Этот эксперимент посвящен масштабному исследованию поляризации и ее применений. $\textbf{Внимание!}$ Во всех частях эксперимента оценка погрешностей НЕ требуется! $\textbf{Внимание!}$ Запрещено наносить надписи/пометки на транспортиры и прочие элементы оборудования! Предварительно приклеив малярный скотч, можно писать на нём.  Датчик освещенности следует собрать по приведенной схеме, включив в качестве резистора выданное вам сопротивление 10 кОм. Обратите внимание на полярность подключений!
Часть A. Стопа Столетова (7.0 баллов)  Часто возникает необходимость получить поляризованный свет большой мощности. К сожалению, обычные поляризаторы не могут выполнить эту задачу, так как сгорают при столь высокой интенсивности света, поэтому используется “стопа Столетова”: набор прижатых друг к другу стеклянных пластинок, расположенных под углом Брюстера к падающему лучу. Из теории известно, что если на пластину падает луч под углом Брюстера, то отражённый свет является полностью поляризованным, а проходящий - частично поляризованным.
Рассчитайте угол Брюстера теоретически (считая известным $n = 1.5$).
Определите угол Брюстера экспериментально. Нарисуйте схему вашей экспериментальной установки, приведите результаты измерений и ваш ответ. Далее вам предстоит определить степень поляризации прошедшего через стопу Столетова света в зависимости от числа стеклянных пластинок в ее составе. При сборке экспериментальной установки вы можете использовать для регулировки высот любое выданное вам оборудование.
Нарисуйте схему вашей экспериментальной установки.
Как вы могли заметить, если частично поляризованный свет рассматривать через поляризатор, то наблюдаемая интенсивность света будет зависеть от ориентации поляризатора. Степенью поляризации называется величина $P=\cfrac{I_{max}-I_{min}}{I_{max}+I_{min}}$, где минимальная и максимальная величина интенсивности соответствуют определённым положениям поляризатора. Для каждого размера стопы Столетова (от 1 до 10 стёкол) определите степень поляризации прошедшего через нее света.
Часть B. Сахариметр (4.0 балла)  Некоторые химические соединения обладают оптическими свойствами. В частности, в этой части задачи будет исследоваться поворот плоскости поляризации при прохождении линейно поляризованного света через сахарный сироп.
Какое число пластин необходимо использовать для получения степени поляризации $95\%$?
Измерьте зависимость поворота плоскости поляризации от толщины слоя сиропа. Схематично изобразите вашу установку, приведите результаты всех измерений. Измерения следует провести при освещении раствора как красным, так и зеленым лазером (по отдельности). Точки обеих зависимостей нанесите на один график.
Часть C. Волновые пластинки (9.0 баллов)  Волновой пластинкой называется пластина из одноосного кристалла, оптическая ось (направление зададим единичным вектором $\vec{y}$) которого лежит в ее плоскости. В волновой пластинке между обыкновенным лучем ($\vec{E} \perp \vec{y}$) и необыкновенным ($\vec{E} \parallel \vec{y}$) возникает разность хода $\Delta n l$, где $\Delta n$ — разность между показателем преломления для обыкновенного луча и необыкновенного, а $l$ — толщина пластины. Обычно эту разность хода формулируют в терминах некоторой длины волны: 1. Полуволновые ($\lambda/2$) пластинки $\Delta n \cdot l = \left( m + \dfrac{1}{2} \right) \lambda$; 2. Четвертьволновые ($\lambda/4$) пластинки $\Delta n \cdot l = \left(m + \dfrac{1}{4} \right) \lambda$ или $\Delta n \cdot l = \left(m + \dfrac{3}{4} \right) \lambda$. В качестве опорной возьмем длину волны зеленого лазера: $\lambda_\text{g}=532~\text{нм}$.
Определите параметры полученных для разных лазеров зависимостей.
Схематично зарисуйте и опишите эксперимент, позволяющий отличить друг от друга пластинки $\lambda/2$ и $\lambda/4$.
Схематично зарисуйте и опишите эксперимент, позволяющий отличить одномодовую полуволновую пластинку $\left(\Delta n \cdot l = \dfrac{1}{2} \lambda\right)$ от многомодовой $\left(\Delta n \cdot l = \left( m + \dfrac{1}{2} \right) \lambda\right)$.
В таблице в листе ответов отметьте, каким типам пластинок соответствуют пластинки №1, №2. Для каждой пластинки определите и запишите в таблицу направление оптической оси (с точностью до поворота на угол, кратный $90^{\circ}$). Если среди пластинок есть многомодовые, для них рассчитайте числа $m$. Опишите все ваши действия и наблюдения, приведите результаты всех измерений и обоснования всех ответов.
Пользуясь приведенной таблицей, укажите вещество, из которого, по Вашему мнению, сделаны пластинки, если их толщина $l \approx 1~\text{мм}$.
Предположите наиболее простое устройство 3D-очков №1. Предложите технологию создания стереоскопического (кажущегося объемным) изображения плоским экраном с помощью этих очков.
Предположите наиболее простое устройство 3D-очков №2. Предложите технологию создания стереоскопического (кажущегося объемным) изображения плоским экраном с помощью этих очков.
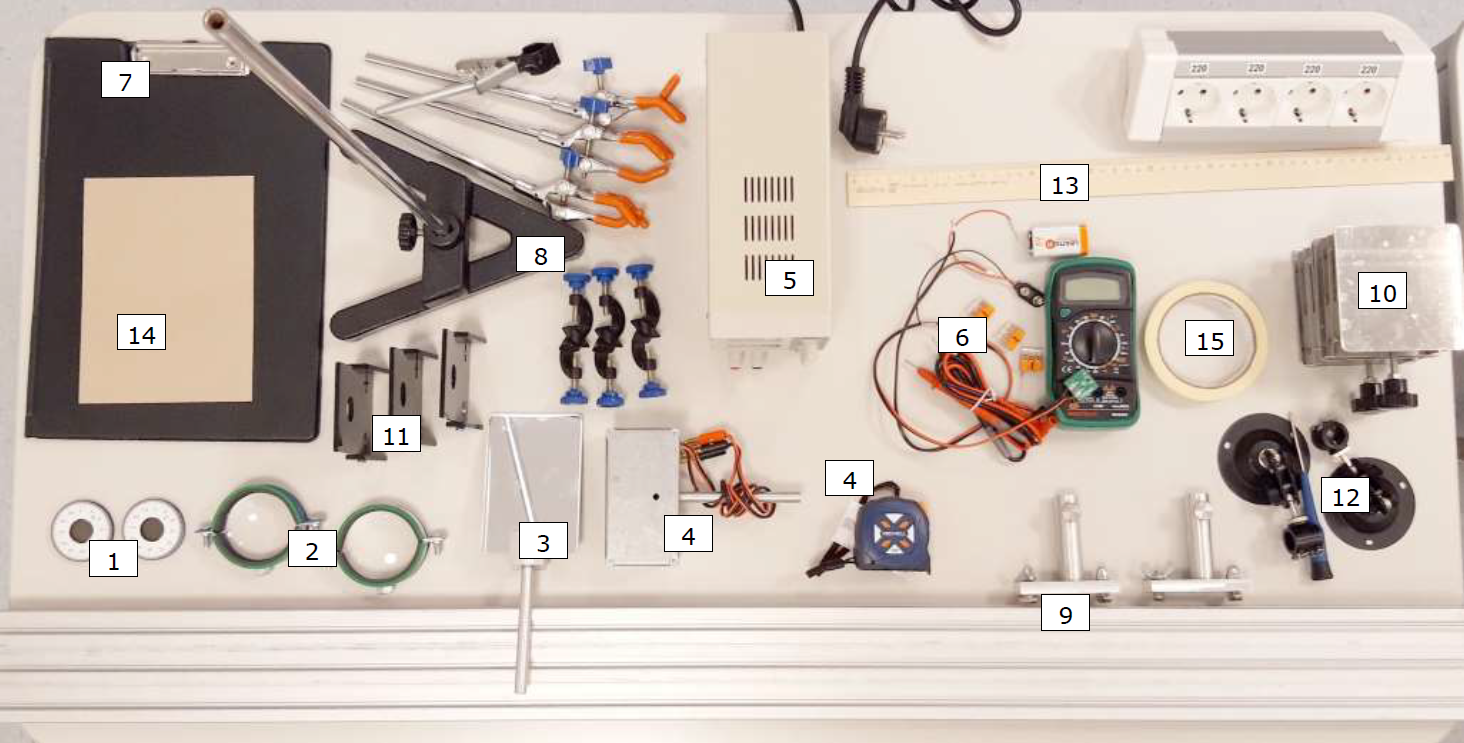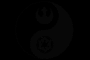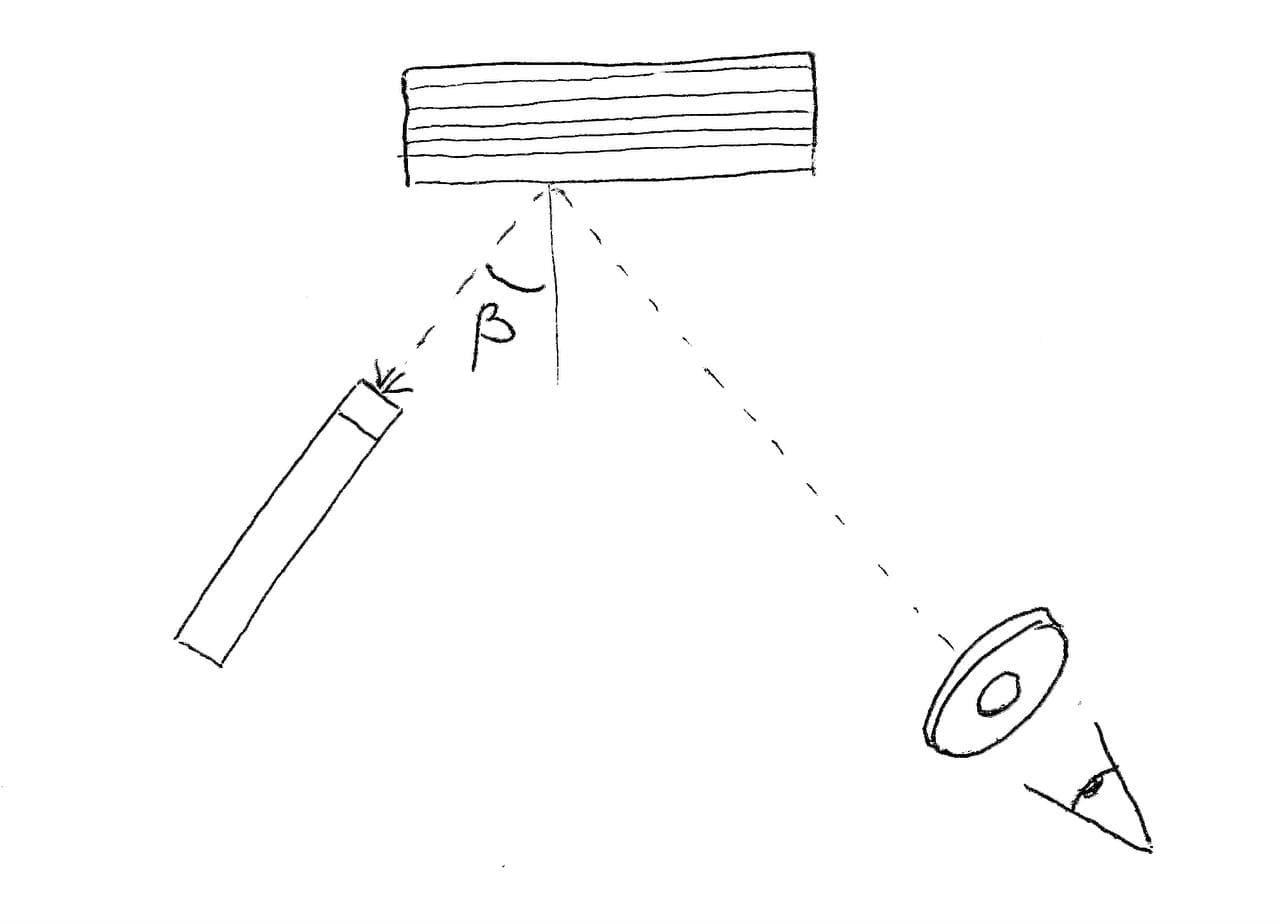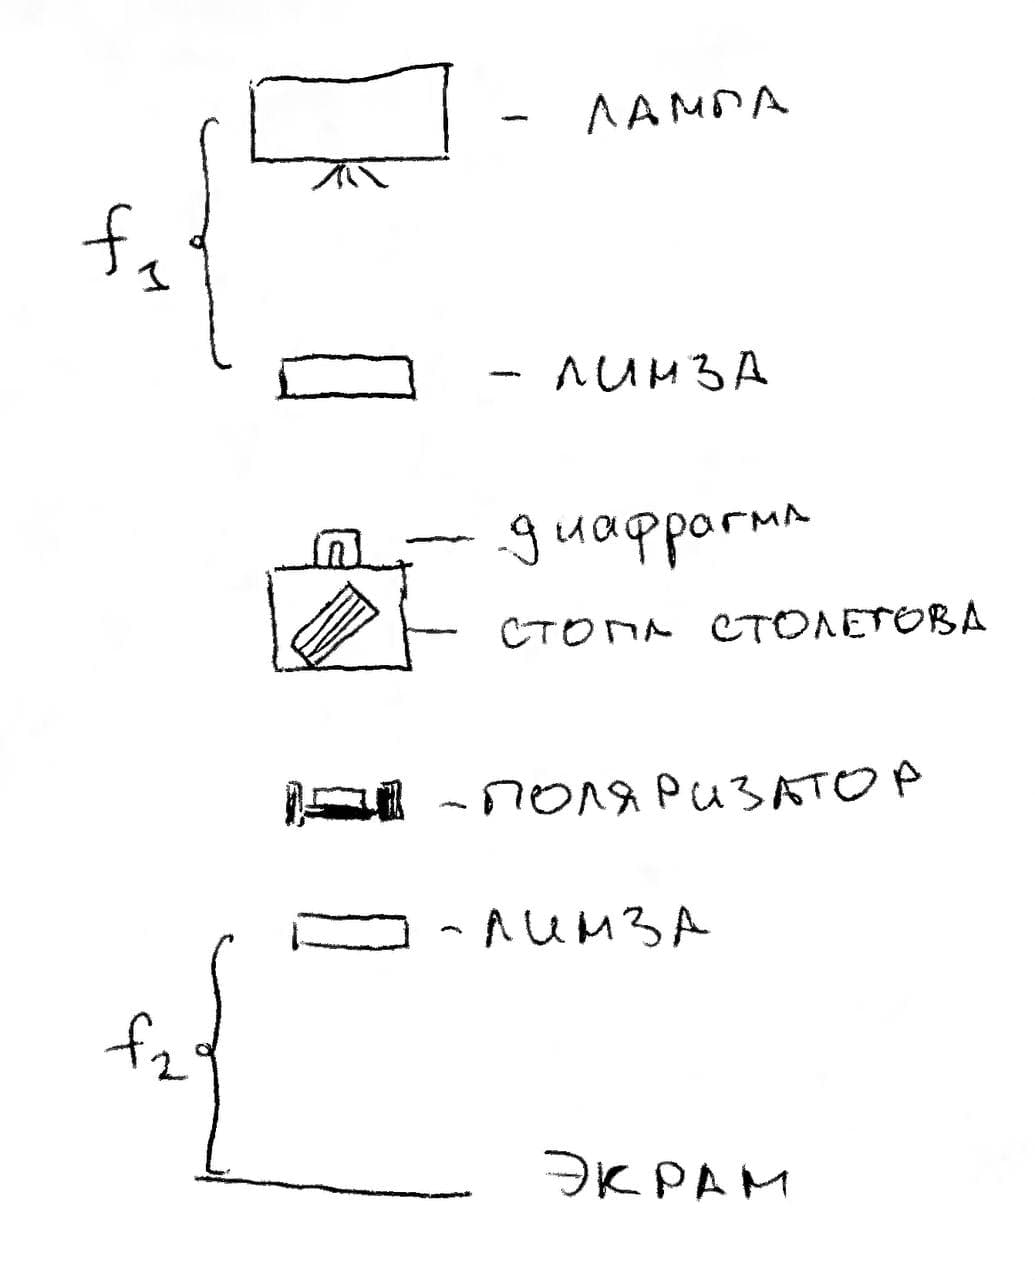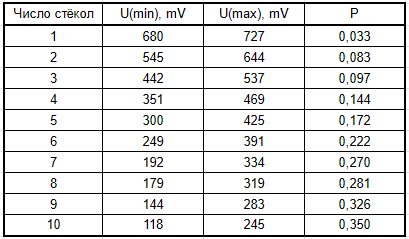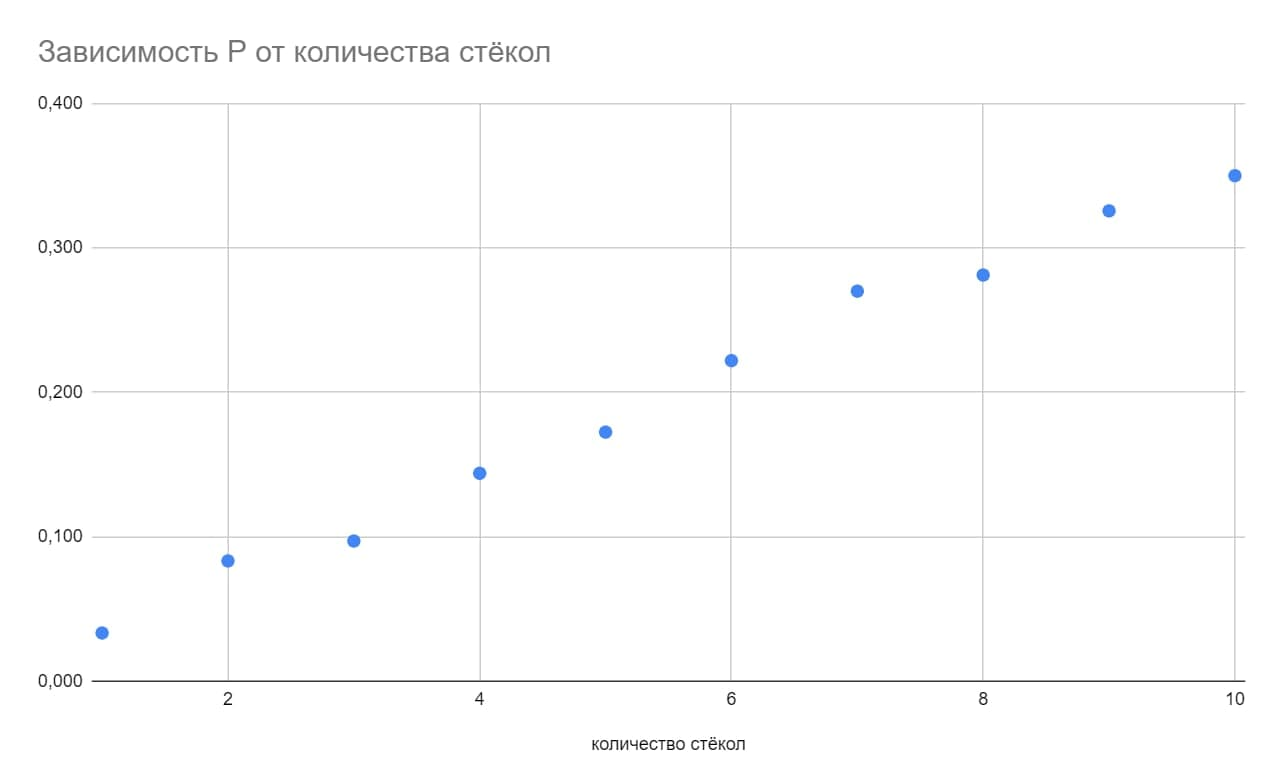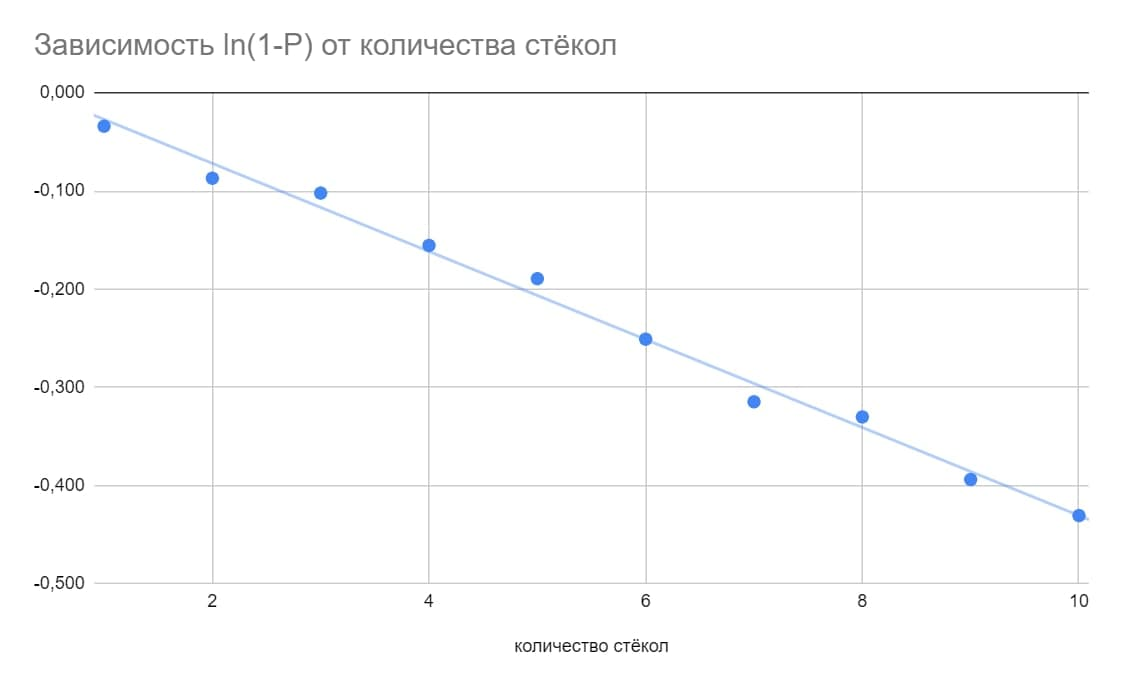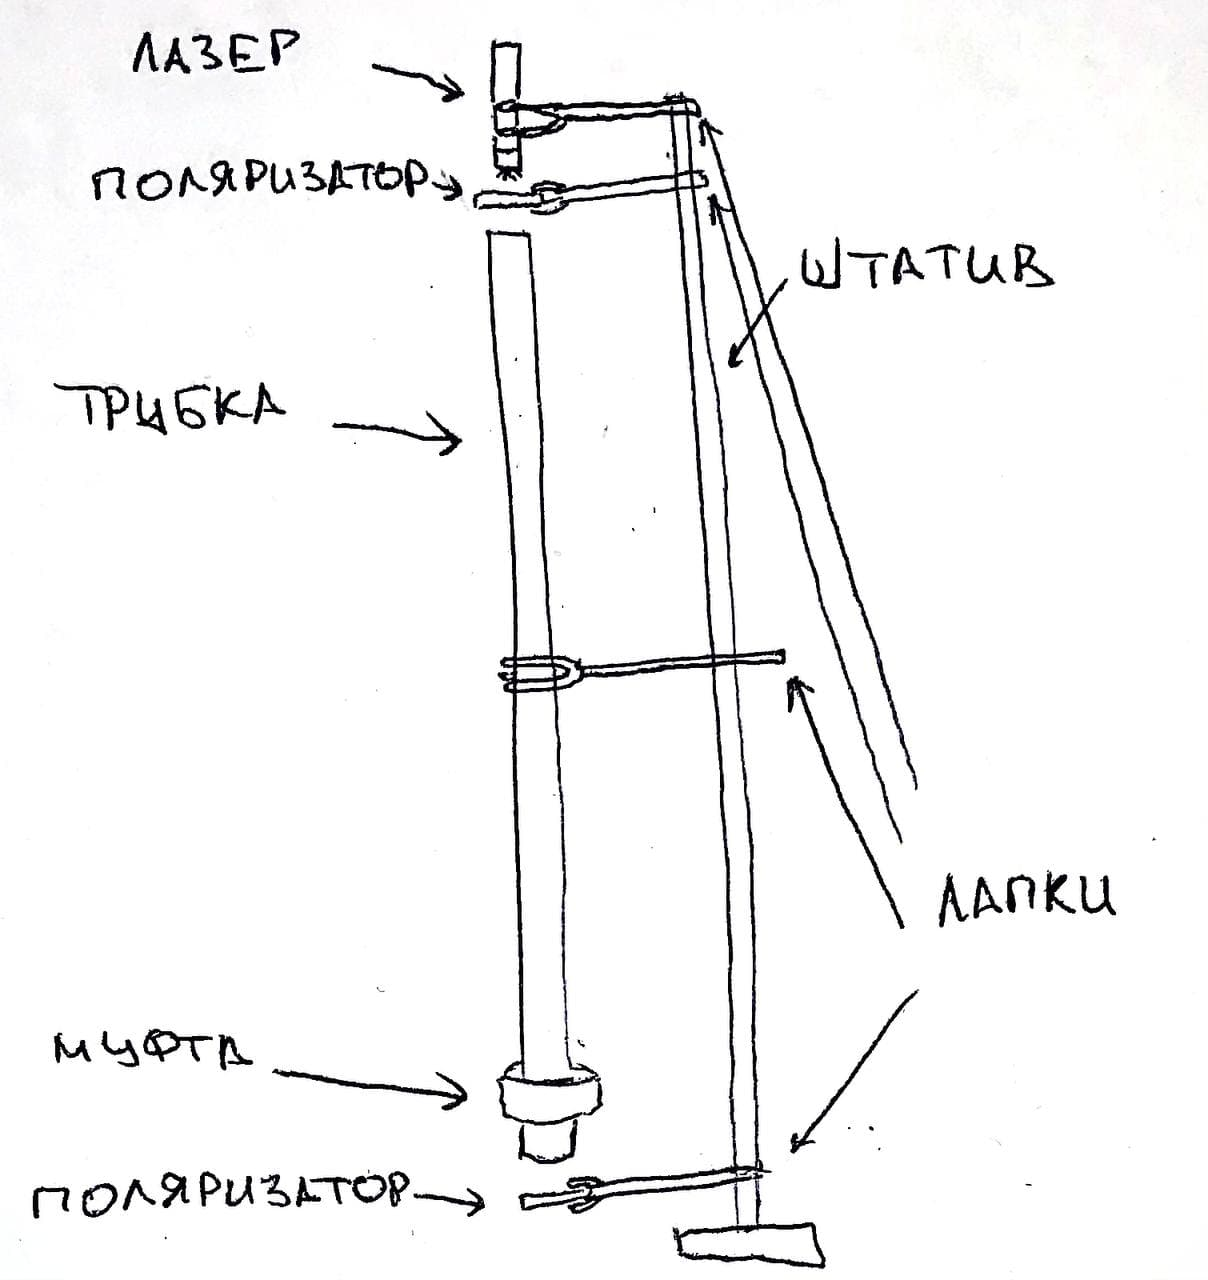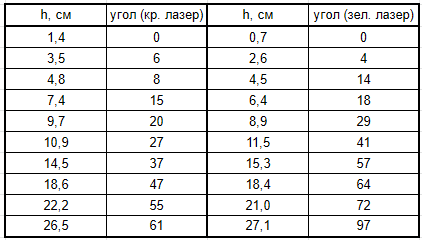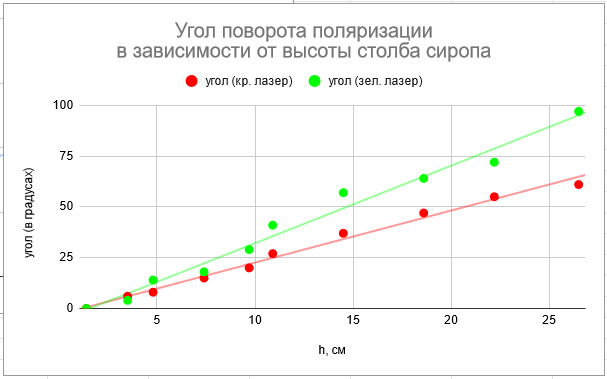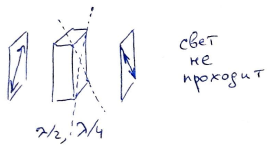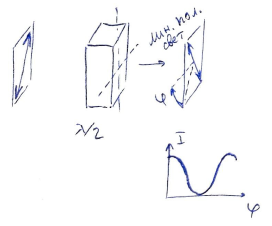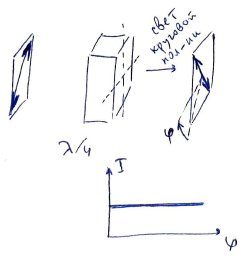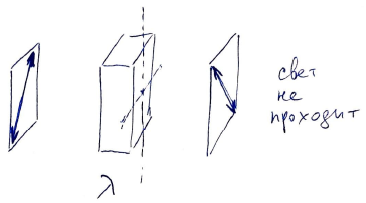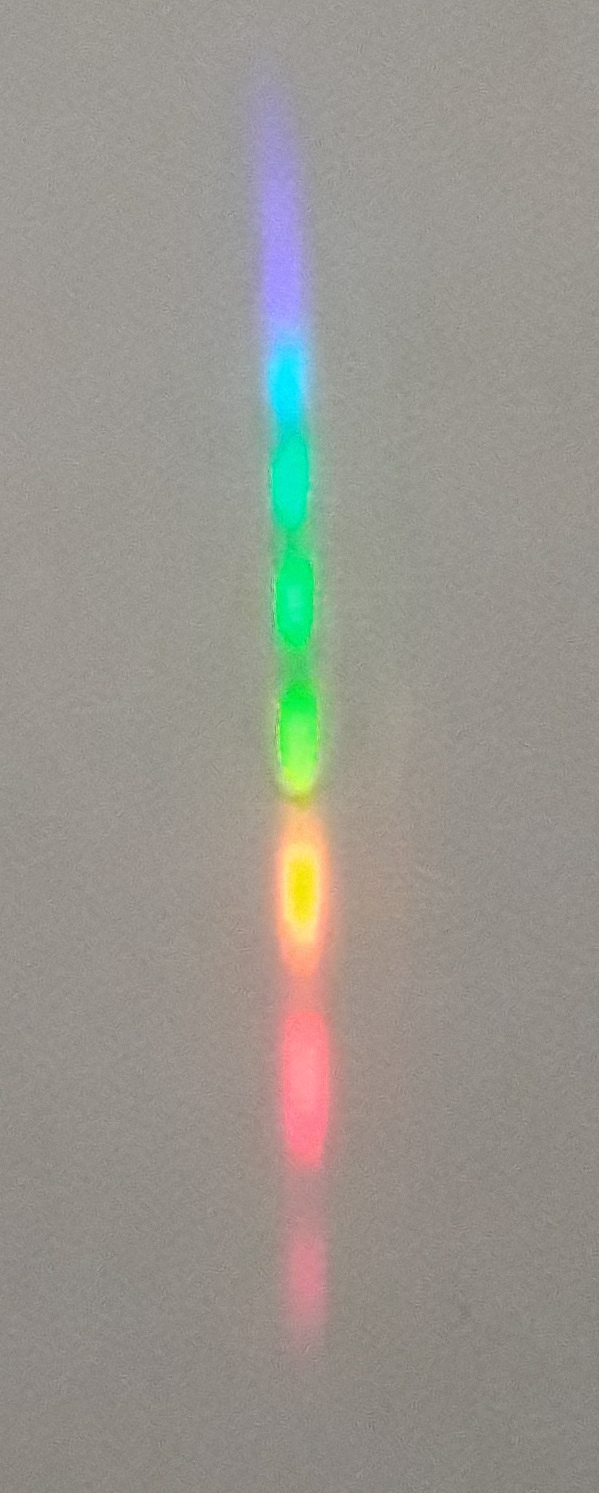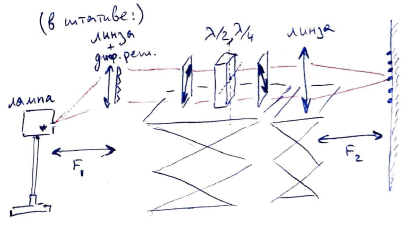
Рассчитайте угол Брюстера теоретически (считая известным $n = 1.5$).
Решение: Если луч падает под углом Брюстера, то отражённый луч перпендикулярен прошедшему, а значит $tg(\alpha) = n$.

Определите угол Брюстера экспериментально. Нарисуйте схему вашей экспериментальной установки, приведите результаты измерений и ваш ответ.
Решение: Если разместить пластинку так, что бы луч падал под углом Брюстера, то отражённый свет будет полностью поляризованным. С помощью поляризатора мы можем проверить, является свет полностью поляризованным или нет: если он полностью поляризован, то будет существовать положение поляризатора, при котором свет полностью не проходит через поляризатор.

Нарисуйте схему вашей экспериментальной установки.

Как вы могли заметить, если частично поляризованный свет рассматривать через поляризатор, то наблюдаемая интенсивность света будет зависеть от ориентации поляризатора. Степенью поляризации называется величина $P=\cfrac{I_{max}-I_{min}}{I_{max}+I_{min}}$, где минимальная и максимальная величина интенсивности соответствуют определённым положениям поляризатора.   Для каждого размера стопы Столетова (от 1 до 10 стёкол) определите степень поляризации прошедшего через нее света.

Какое число пластин необходимо использовать для получения степени поляризации $95\%$?
Решение: Полученную зависимость $P(n)$ некорректно описывать прямой линией, несмотря на то, что измерения, проведенные в узком диапазоне степеней поляризации, ложатся на прямую. Линейная экстраполяция на большие $n$ может привести к получению степени поляризации $P>1$, что нефизично. Разумнее приближать зависимость какой-нибудь возрастающей функцией, стремящейся к единице при $n \to \infty$. Например, разумное предположение: $P = 1 - q^n$, где $q$ показывает, какая часть света остаётся неполяризованной после прохождения через одну пластинку. Для определения $q$ необходимо построить график $ln(1-P)$ от $n$. Экстраполируя этот график, можно получить значение $n$, при котором $P = 0.95$:  $n_{0.95} \approx 67$

Измерьте зависимость поворота плоскости поляризации от толщины слоя сиропа. Схематично изобразите вашу установку, приведите результаты всех измерений. Измерения следует провести при освещении раствора как красным, так и зеленым лазером (по отдельности). Точки обеих зависимостей нанесите на один график.
Решение: Соберем следующую установку (см. ниже). Лазер поляризован не полностью, поэтому для более точных измерений размещаем после лазера поляризатор. При измерениях будем поворотом второго поляризатора подбирать такой угол, при котором луч лазера не проходит через него. Изменение такого угла по мере подливания сахарного сиропа и показывает, насколько повернулась плоскость поляризации падавшего луча. Измерим данный угол при различных высотах столба сиропа для красного и зелёного лазеров. Построим график и определим значения обоих угловых коэффициентов.

Определите параметры полученных для разных лазеров зависимостей.
Решение: $$\frac{\partial\varphi}{\partial h}_{кр} = 2,4 \space \frac{1^\circ}{см}$$ $$\frac{\partial\varphi}{\partial h}_{зел} = 3,7 \space \frac{1^\circ}{см}$$

Схематично зарисуйте и опишите эксперимент, позволяющий отличить друг от друга пластинки $\lambda/2$ и $\lambda/4$.
Решение: Для каждой пластинки определим сначала направление оси (и перпендикулярной к ней прямой). Для этого поместим пластинку между скрещенными поляризаторами и подберем такие положения пластинки, при котрых свет не будет проходить через эту систему, как и в отсутствие пластинки. Такие положения соответствуют совпадению одного из выделенных направлений пластинки с разрешенным направлением первого поляризатора. Если после этого повернуть пластинку на $45^\circ$, то в случае $\lambda/2$ на выходе из пластинки мы получим линейно поляризованный свет, а в случае $\lambda/4$ — свет, поляризованный по кругу. Линейную поляризацию отличить от круговой легко, поворачивая второй поляризатор.

Схематично зарисуйте и опишите эксперимент, позволяющий отличить одномодовую полуволновую пластинку $\left(\Delta n \cdot l = \dfrac{1}{2} \lambda\right)$ от многомодовой $\left(\Delta n \cdot l = \left( m + \dfrac{1}{2} \right) \lambda\right)$.
Решение: Пластинка $\lambda/2$ корректно работает для света определенной длины волны. Однако существуют, в том числе, такие длины волн, для которых пластинка превращается в $\lambda$, т.е. не работает как кристаллическая пластинка. Например, такие длины волн не пройдут через систему из скрещенных поляризаторов и наклоненную под $45^\circ$ пластинку между ними. Чтобы обнаружить такие области спектра, для которых пластинка кратна $\lambda$, систему из поляризаторов и пластинки следует освещать светом лампы, разложенным дифракционной решеткой. При использовании многомодовой пластинки будет видна "пятнистая радуга" (с минимумами на искомых длинах волн), а при использовании одномодовой минимумы будут отсутствовать, потому что необходимая для них длина волны $\lambda_1$ должна отличаться от расчетной $\lambda_0$ как минимум в $2$ раза: $\Delta n \cdot l = \cfrac{1}{2}\lambda_0 = \lambda_1$. А видимый спектр не содержит длин волн, отличающихся в $2$ раза.

В таблице в листе ответов отметьте, каким типам пластинок соответствуют пластинки №1, №2. Для каждой пластинки определите и запишите в таблицу направление оптической оси (с точностью до поворота на угол, кратный $90^{\circ}$). Если среди пластинок есть многомодовые, для них рассчитайте числа $m$. Опишите все ваши действия и наблюдения, приведите результаты всех измерений и обоснования всех ответов.
Решение: Пусть $\lambda_0\approx 532 ~\text{нм}$ - длина волны, соответствующая темному пятну в зеленой части "пятнистой радуги", $(\lambda_0 + \delta\lambda)$ — длина волны для соседнего темного пятна. Тогда для этих двух длин волн можно записать: $$\Delta n \cdot l = m\lambda_0 = (m-1)(\lambda_0+\delta\lambda)$$ $$\lambda_0=(m-1)\delta\lambda$$ Либо, для увеличения точности измерения расстояния между пятнами, можно выбирать несоседние.  Отдельным простым экспериментом следует определить период диф. решетки: $d=\cfrac{1}{500} ~{мм}$. Выведем связь между расстоянием между пятнами на экране и сектральным расстоянием $\delta\lambda$ между соответствующими длинами волн (см. рис. выше): $$\sin\varphi+\sin\psi=\cfrac{\lambda}{d};$$ $$d\psi\cdot \cos \psi = \cfrac{\delta\lambda}{d},$$ причем $\psi \ll 1$, поэтому $\cos\psi \approx 1$. Пусть $F$ - фокусное расстояние линзы, фокусирующей "пятнистую радугу" на экран. Тогда: $$\cfrac{dx}{F} = d\psi = \cfrac{\delta\lambda}{d}.$$ Объединяем полученные два соотношения: $$\cfrac{dx}{F}=\cfrac{\lambda_0}{(m-1)d}.$$ Окончательная расчетная формула: $$m=\cfrac{\lambda_0 \cdot F}{d \cdot dx}+1.$$ Экспериментально определенные $m$ для обеих пластин: $m_{\lambda/2}=m_{\lambda/4}=17.$

Пользуясь приведенной таблицей, укажите вещество, из которого, по Вашему мнению, сделаны пластинки, если их толщина $l \approx 1~\text{мм}$.
Решение: $\Delta n = \cfrac{\left( 17+\cfrac{1}{2}\right) \cdot 532~\text{нм}}{1~\text{мм}}\approx 0.009$, что соответствует кварцу. Материал четвертьволновой пластины - тоже кварц.

Предположите наиболее простое устройство 3D-очков №1. Предложите технологию создания стереоскопического (кажущегося объемным) изображения плоским экраном с помощью этих очков.
Решение: Очки №1 предназначены для пропускания волн разной круговой поляризации. Внешняя сторона их "глаз" - пластинки $\lambda/4$ с осями, наклоненными под $45^\circ$ к вертикали, причем пластинки в разных "глазах" развернуты под $90^\circ$ друг к другу. Внутренняя сторона каждого из "глаз" - линейный поляризатор с горизонтальным разрешенным направлением. Обе четвертьволновые пластинки превращают поляризованный по одному из круговых направлений свет в линейно поляризованный, который затем проходит сквозь поляризатор лишь в одном из "глаз" очков. Другая круговая поляризация пройдет сквозь другой "глаз". Для иллюзии объема разным глазам должны транслироваться отличающиеся точкой съемки картинки (так работает бинокулярное зрение). Поэтому в 3D-кинотеатрах, для которых предназначены очки №1, экран должен создавать эти две картинки, излучая (либо построчно, либо по очереди) волны с разной круговой поляризацией.

Предположите наиболее простое устройство 3D-очков №2. Предложите технологию создания стереоскопического (кажущегося объемным) изображения плоским экраном с помощью этих очков.
Решение: Очки №1 пропускают волны разной линейной поляризации. В этих очках внешняя сторона каждого "глаза", как легко обнаружить экспериментально, это поляризатор, наклоненный под $45^\circ$ к вертикали, причем поляризаторы в двух "глазах" скрещены. Однако прислонение поляризатора к внутренней стороне очков не позволяет добиться полного затемнения: в окрестности скрещенного положения наблюдается поочередное затемнение разных частей спектра. Таким образом, судя по всему, в "глазах" очков к поляризаторам с внутренней стороны примыкают некоторые кристаллические пластинки, по своему действию больше всего похожие на пластинки $\lambda$. В 3D-кинотеатрах, для которых предназначены очки №2, экран излучает волны с разными линейными поляризациями для разных глаз. Поляризации этих волн перпендикулярны друг другу и направлены под $45^\circ$ к вертикали. Разрешенные направления поляризаторов в очках должны совпадать с этими направлениями, поэтому такая технология более чувствительна к наклону головы, чем другая, использующая круговую поляризацию, и считается более устаревшей.
Темы:
E, Оптика, Волновая оптика, 2021, Сборы XY, Y, Поляризация, Волновые пластинки